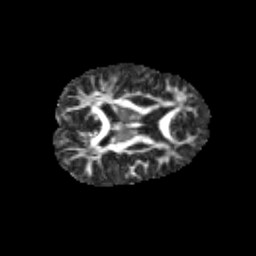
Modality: FA
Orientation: axial
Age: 12
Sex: female
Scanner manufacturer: siemens
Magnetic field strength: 3 T
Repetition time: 3.8 s
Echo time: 0.07 s